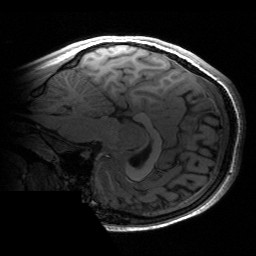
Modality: T1w
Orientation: sagittal
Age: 16
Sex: female
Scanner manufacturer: siemens
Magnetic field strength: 3 T
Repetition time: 2.53 s
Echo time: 0.00297 s